Question: I am given a website designing in wordpress(cms)..

This is accordion menu tab screenshot.
As shown in the screenshot when you click on the sub categories under it are listed..And clicking on the , pages under it are listed.
So now the actual thing that i need is..
Once you click on It should expand and display the content of page and not in other window or tab,
I know this can be achieved by Accordion tabs
But in case of accordion tabs i can only input the content there itself ...not in other page
'''
[accordion] content [/accordion]-->i want the content from page
'''
do I have to use some jquery functions to achieve this? or is there aother plugin ?
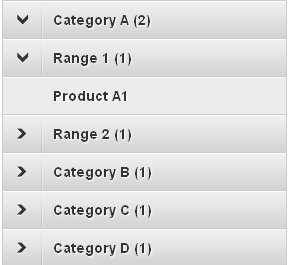
Answer: '''
$(document).ready(function () {
$('#accordion').accordion({
create: function (event, ui) {
$('div#accordion > div').each(function () {
var id = $(this).attr('id');
$(this).load(id+'.html', function () {
$('#accordion').accordion('resize');
});
});
}
});
});
'''